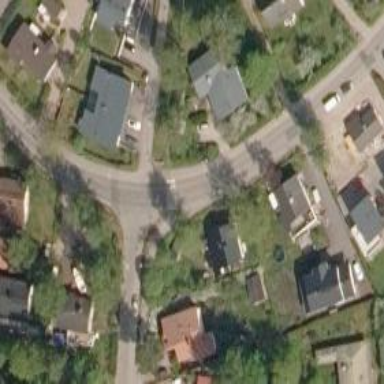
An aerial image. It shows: Road with "give way" sign.